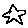
Label: star